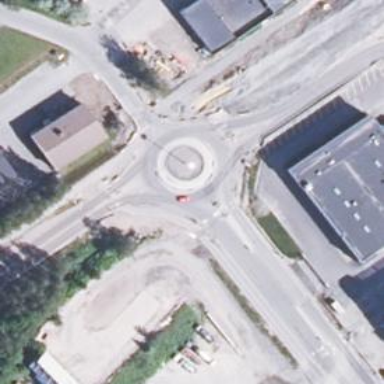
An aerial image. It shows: Secondary road with asphalt surface leading to roundabout.